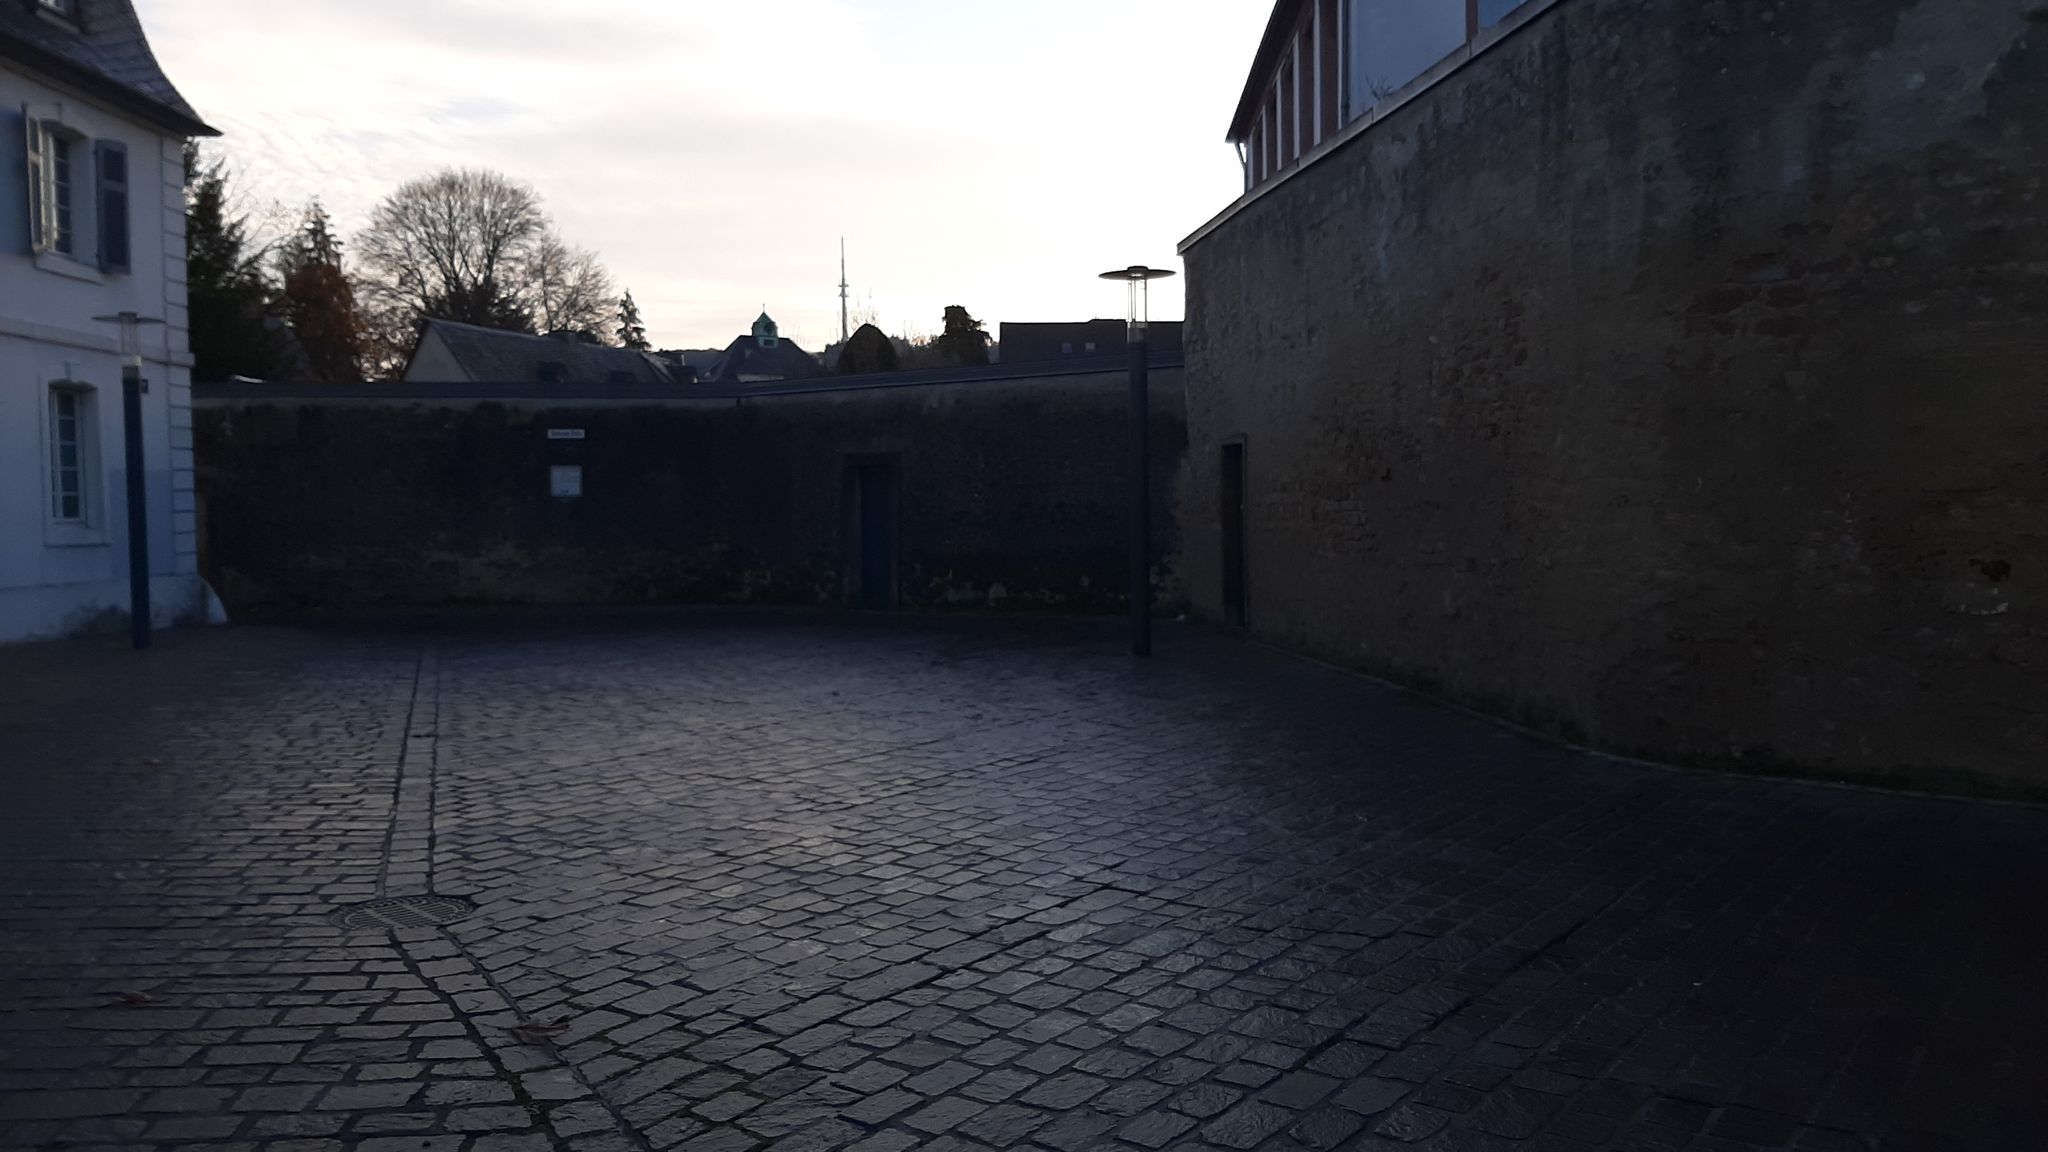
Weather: rainy
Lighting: dusk/dawn
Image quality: good
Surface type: walking surface
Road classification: pedestrian, service
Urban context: urban centre
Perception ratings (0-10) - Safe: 6.76, Lively: 7.27, Beautiful: 8.36, Boring: 7.42, Depressing: 1.06, Wealthy: 3.81